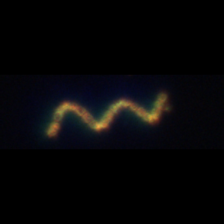
Taxon: Chaetoceros
Group: Diatoms